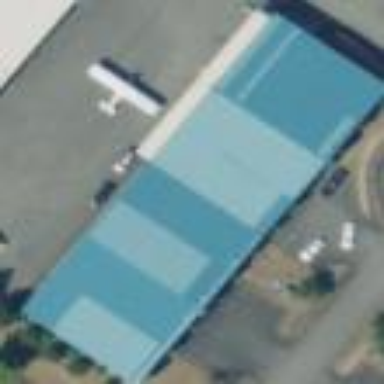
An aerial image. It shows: Hangar building at the airport.